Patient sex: M
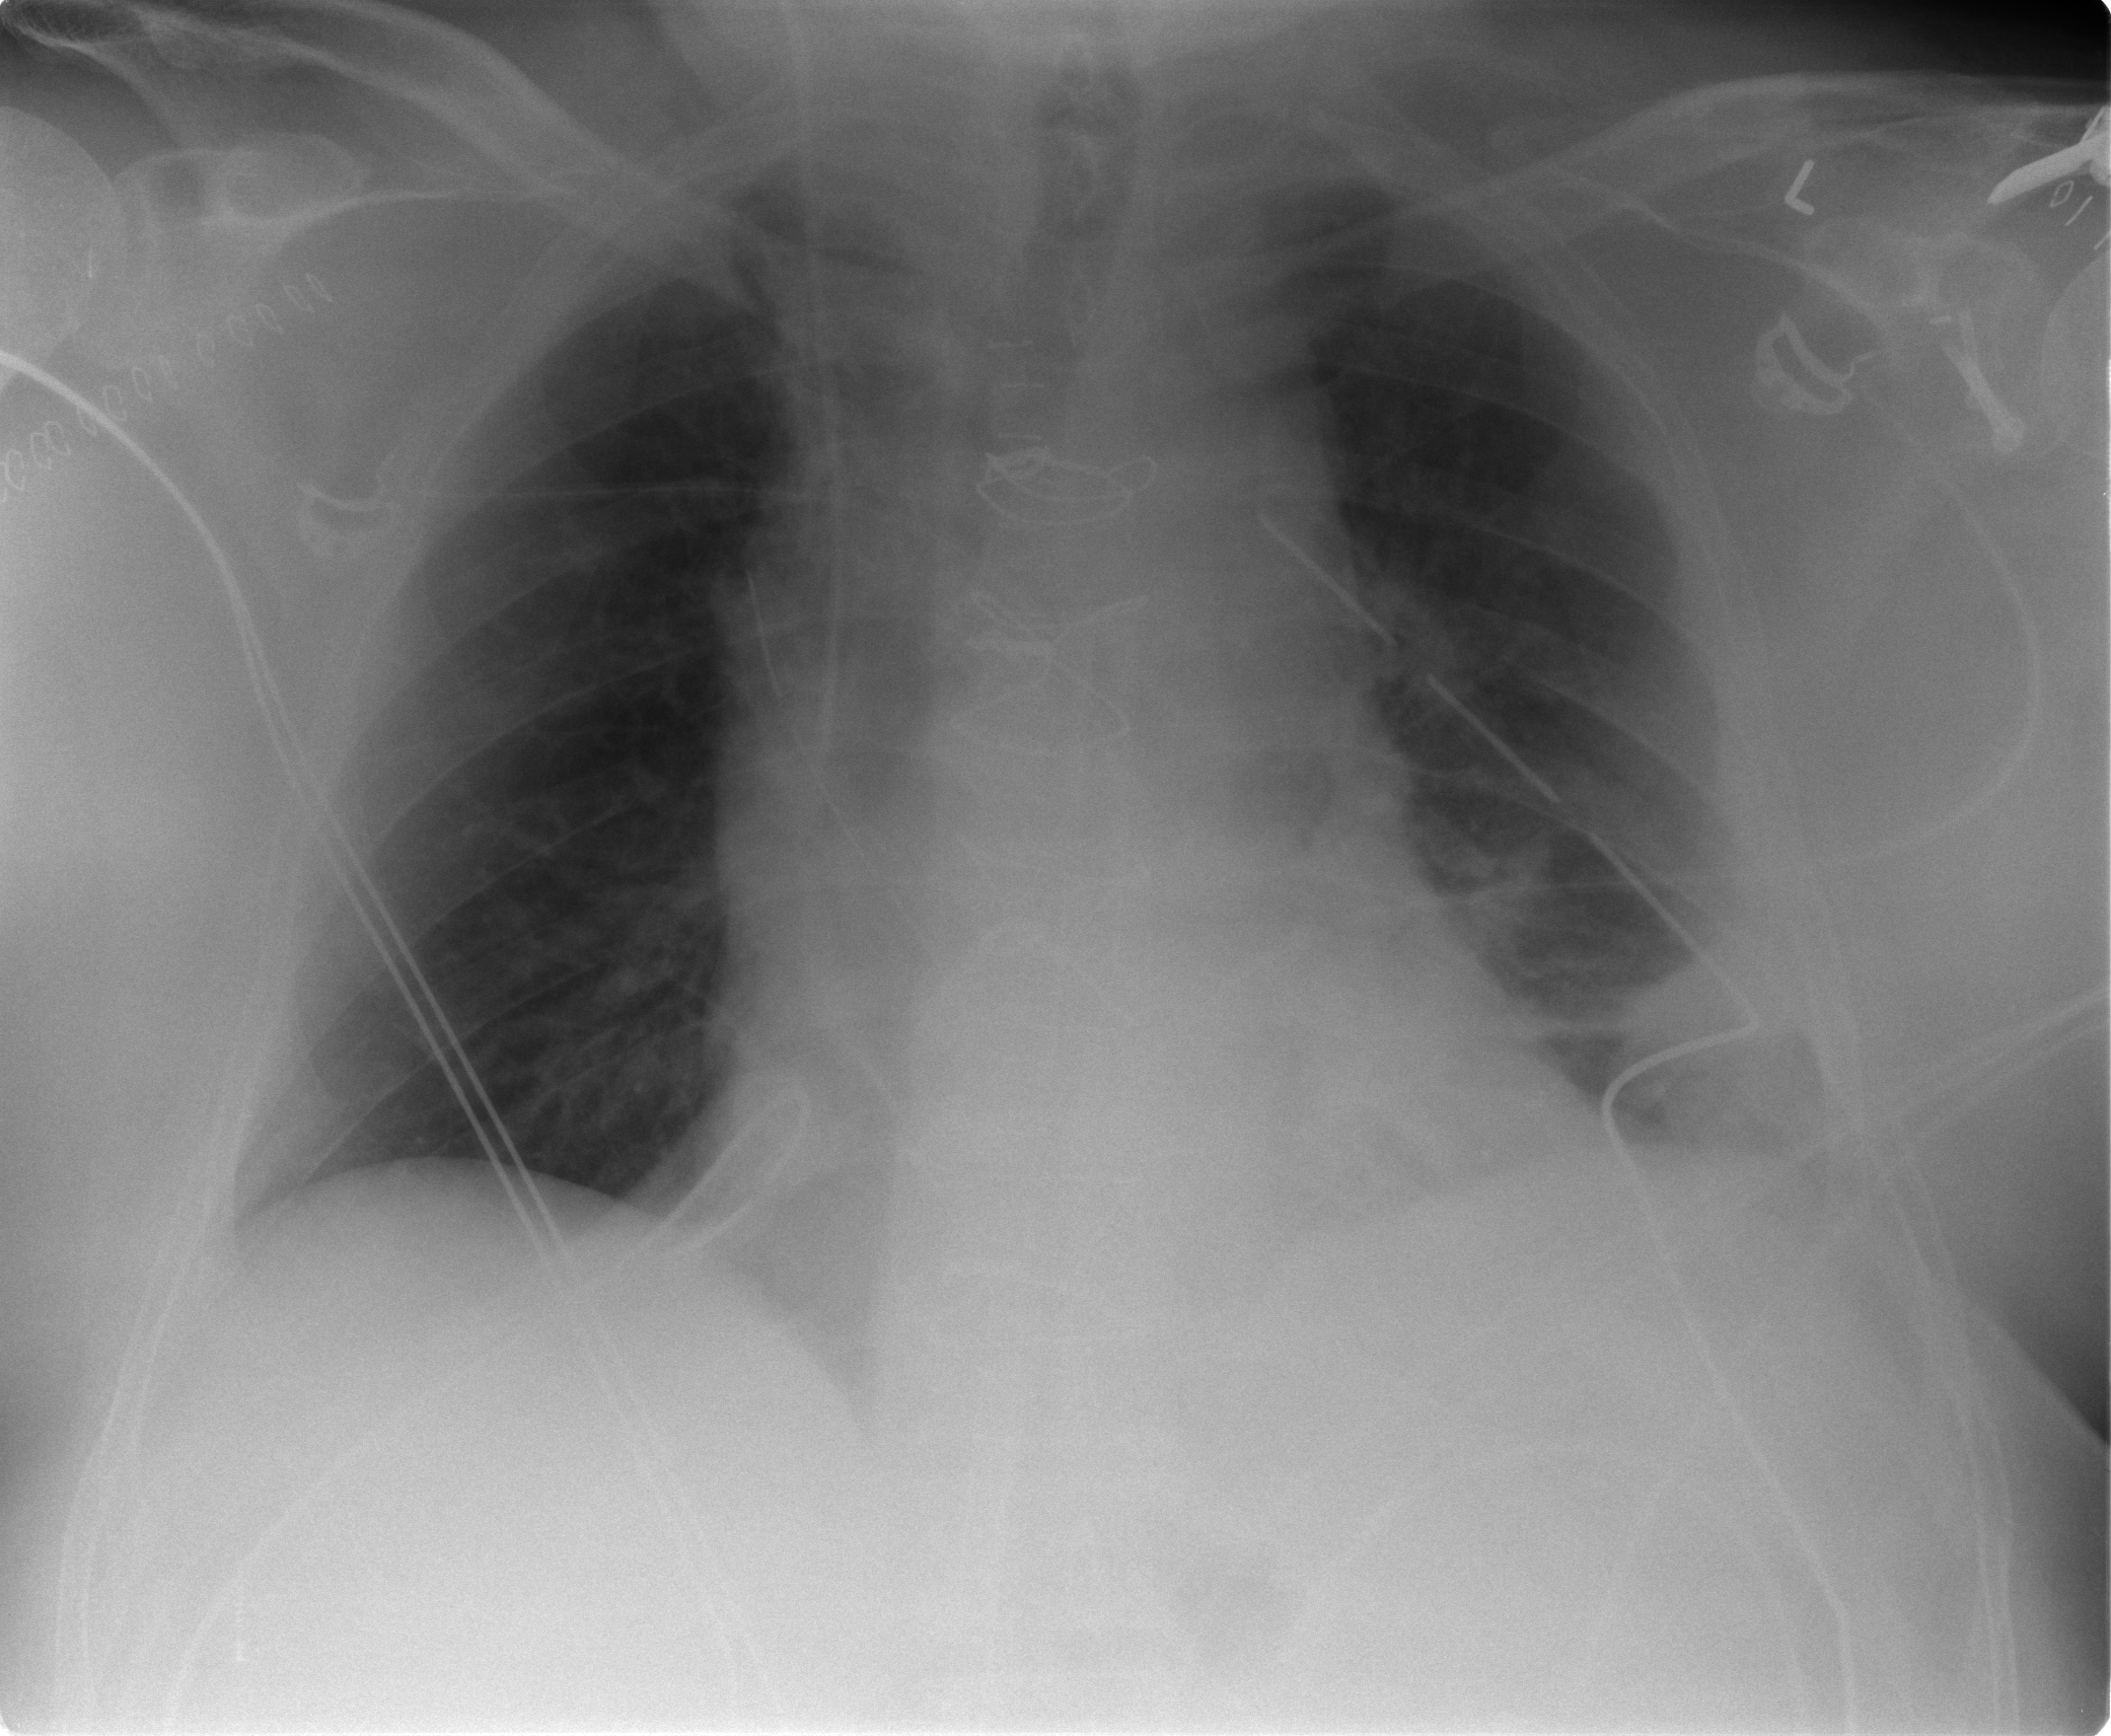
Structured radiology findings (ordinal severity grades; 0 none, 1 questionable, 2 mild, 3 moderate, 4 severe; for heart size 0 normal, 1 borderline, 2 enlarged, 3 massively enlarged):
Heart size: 1
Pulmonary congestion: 1
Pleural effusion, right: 0
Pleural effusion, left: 1
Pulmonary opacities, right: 0
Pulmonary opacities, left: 0
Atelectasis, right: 1
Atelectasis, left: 2